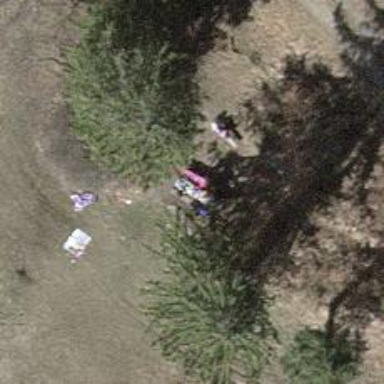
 perfect for outdoor leisure activities."